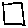
Label: square